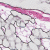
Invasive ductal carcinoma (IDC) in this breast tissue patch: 0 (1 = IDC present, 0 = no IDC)